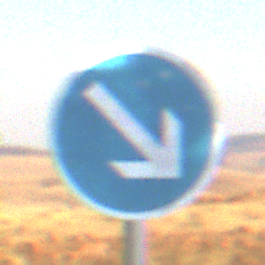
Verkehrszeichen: VorgeschriebeneVorbeifahrtRechts
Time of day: MorningAfternoon
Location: Outdoor (Nature)
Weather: Clear
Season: NotSpecified
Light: Natural